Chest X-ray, PA view. Patient: 30 years old, sex F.
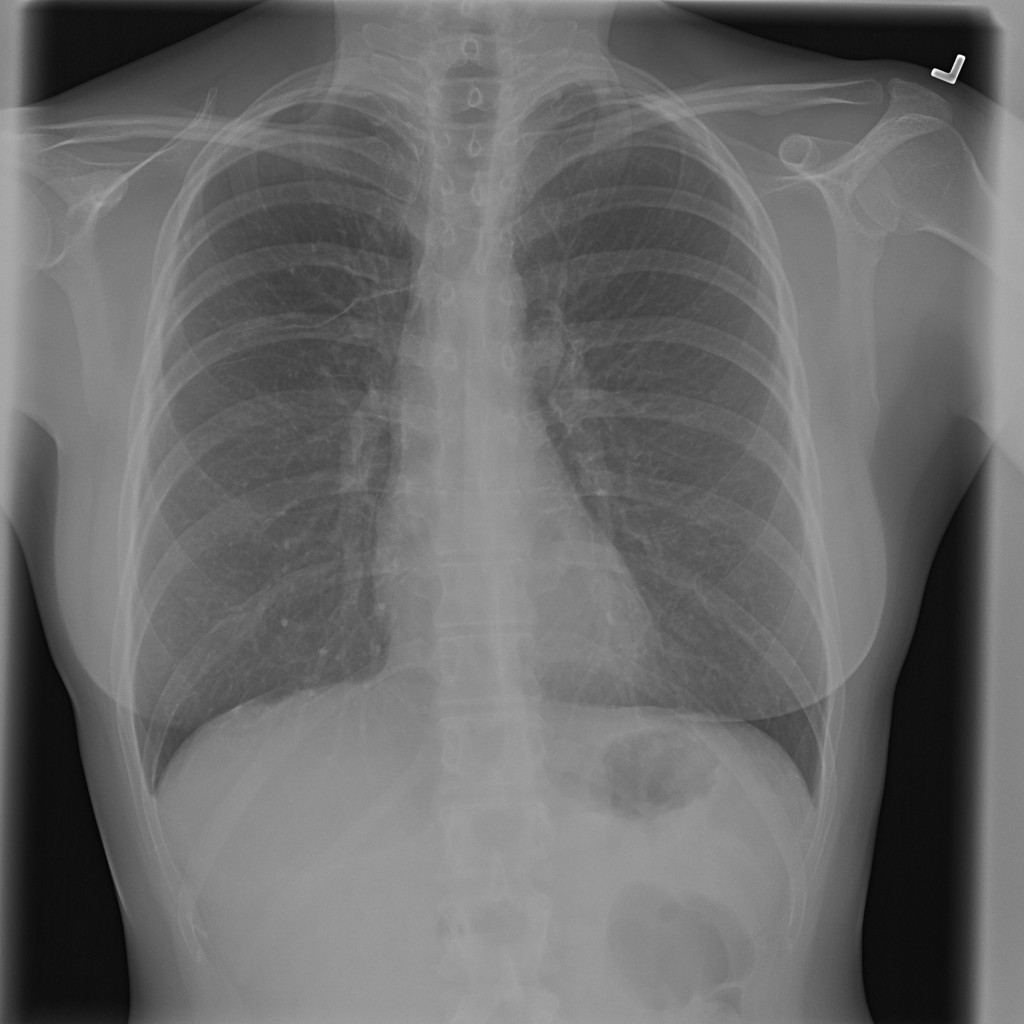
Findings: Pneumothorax